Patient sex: F
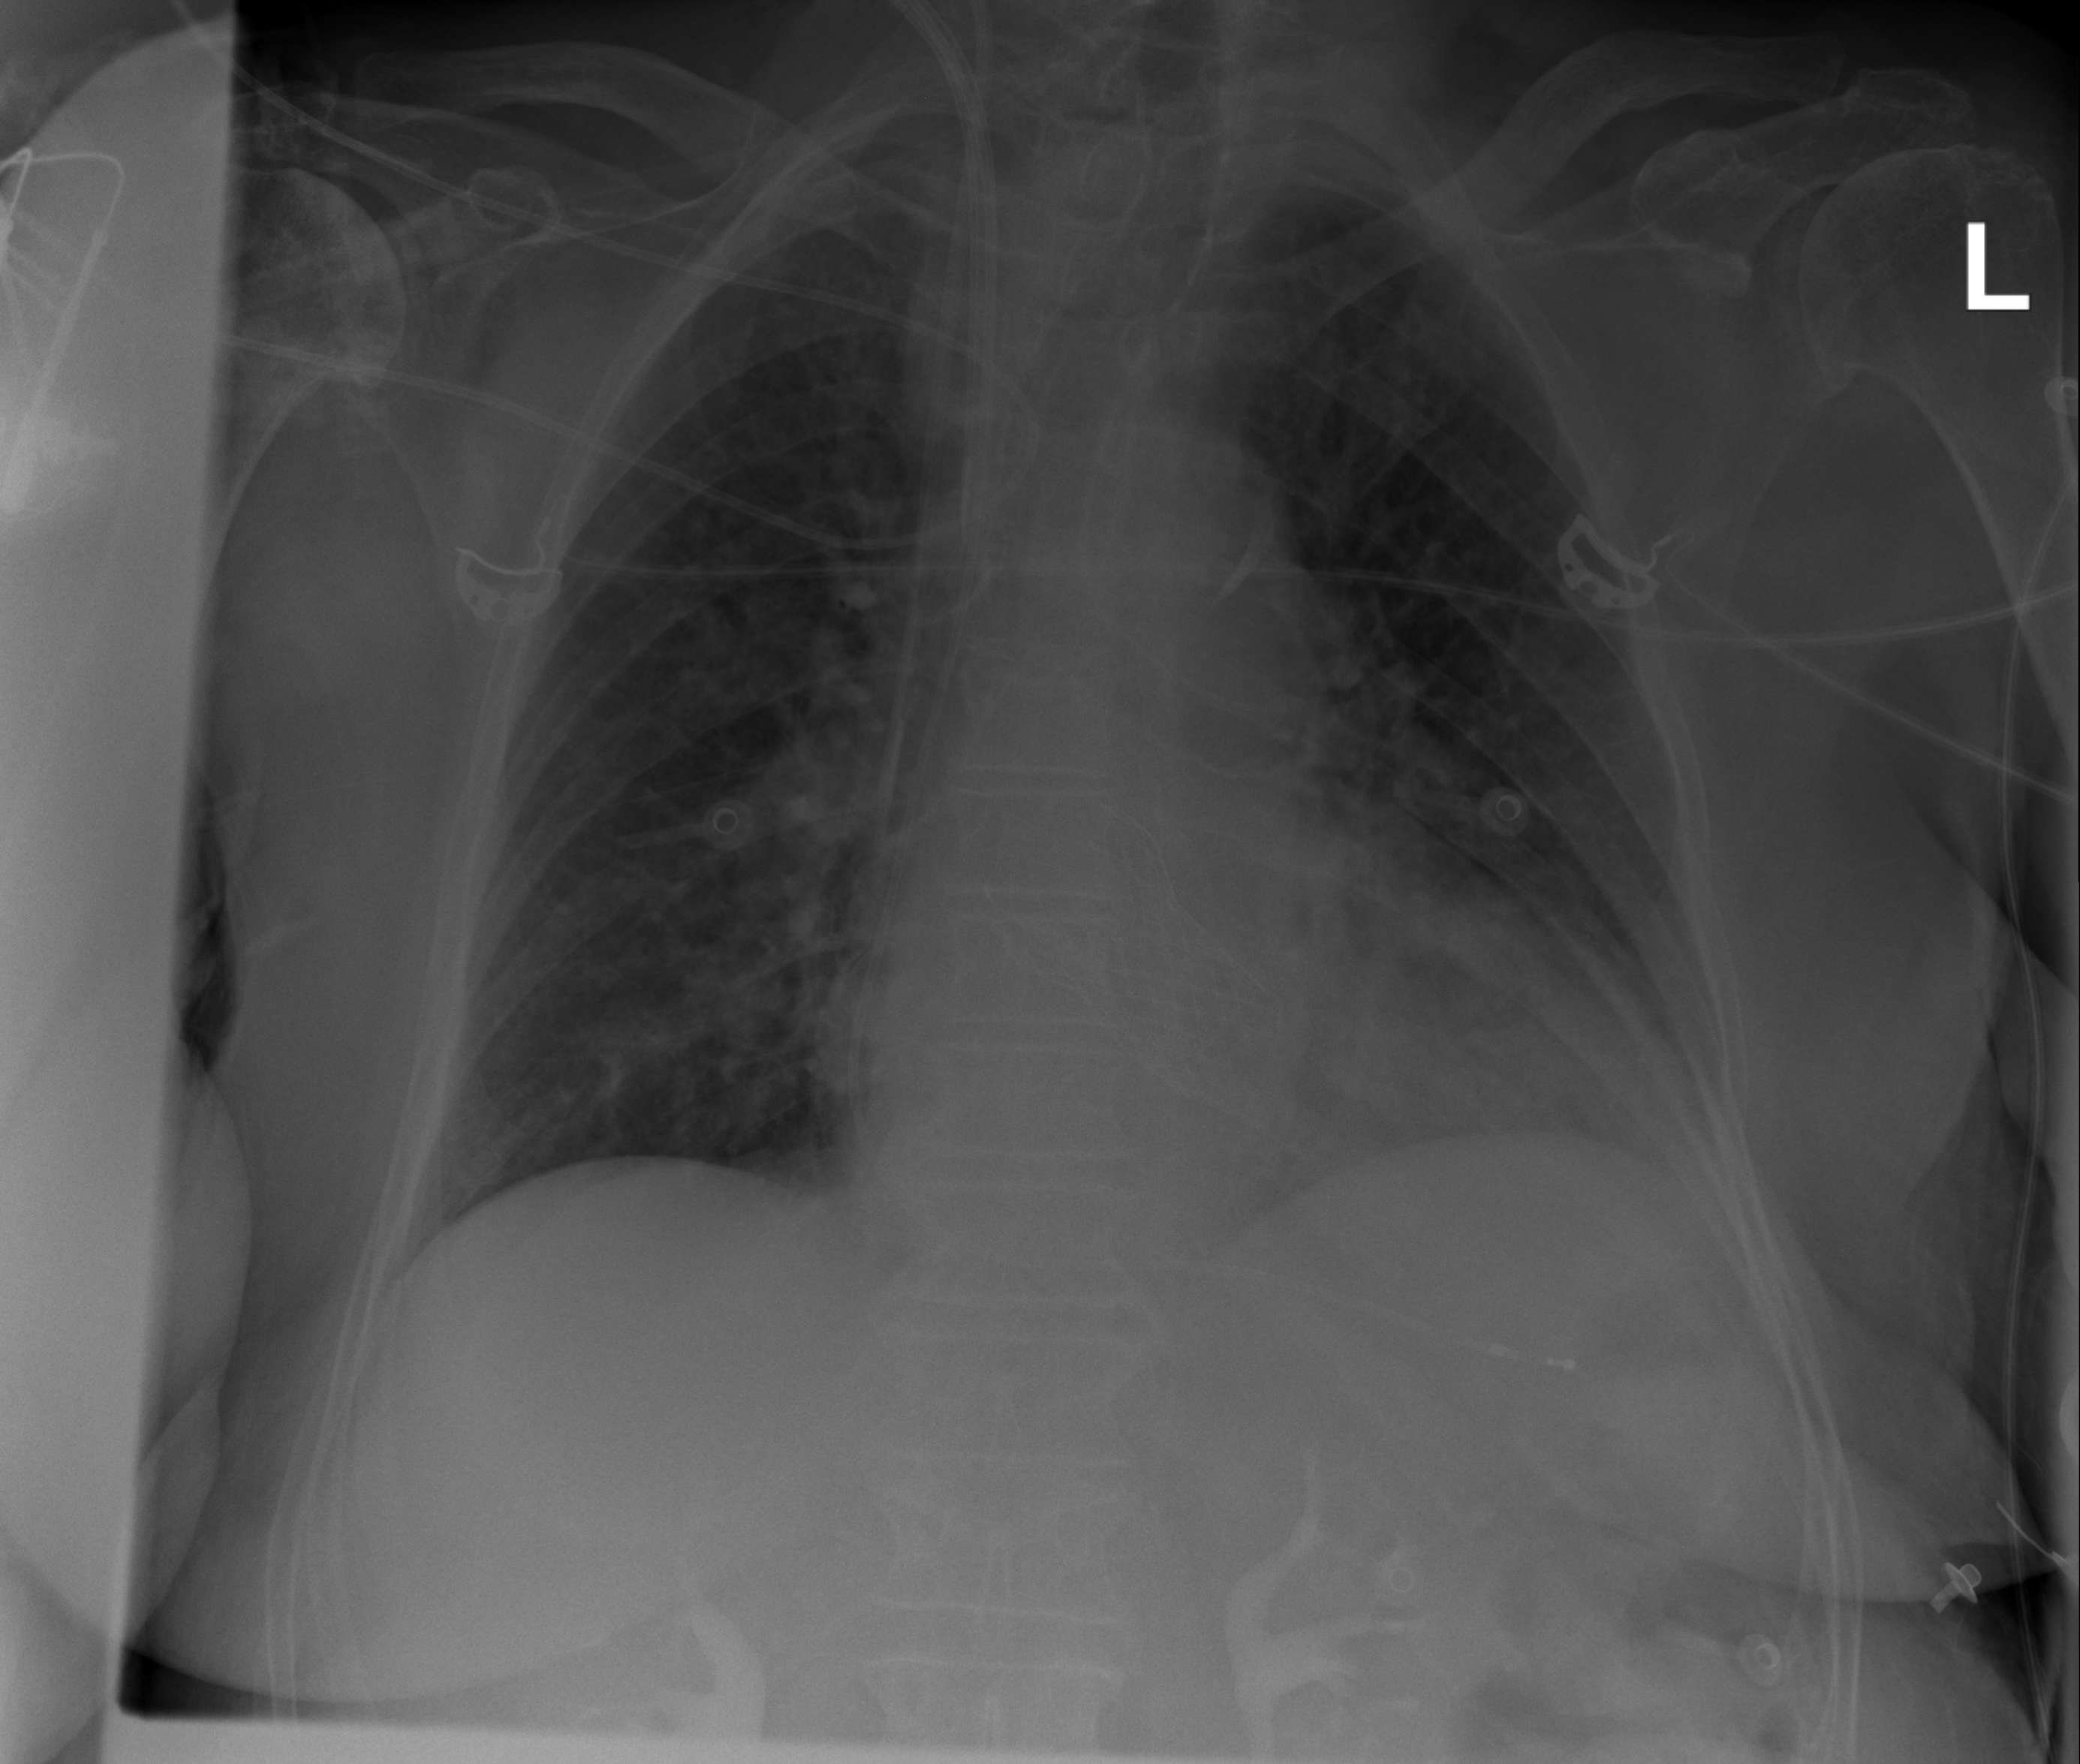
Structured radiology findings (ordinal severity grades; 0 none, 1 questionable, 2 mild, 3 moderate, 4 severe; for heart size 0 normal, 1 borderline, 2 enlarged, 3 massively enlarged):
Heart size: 1
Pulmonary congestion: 0
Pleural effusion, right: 0
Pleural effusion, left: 2
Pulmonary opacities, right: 0
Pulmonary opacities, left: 0
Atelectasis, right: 0
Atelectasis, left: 0